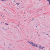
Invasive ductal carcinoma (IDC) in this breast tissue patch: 1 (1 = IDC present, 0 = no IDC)